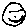
Label: smiley face